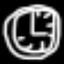
Label: clock